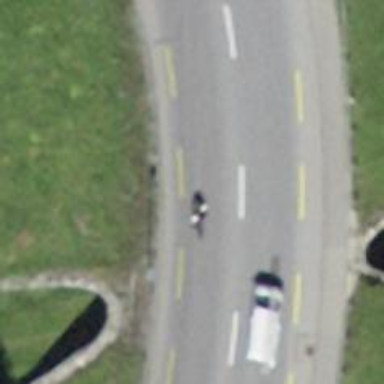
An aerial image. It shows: Primary highway with designated cycle lane.